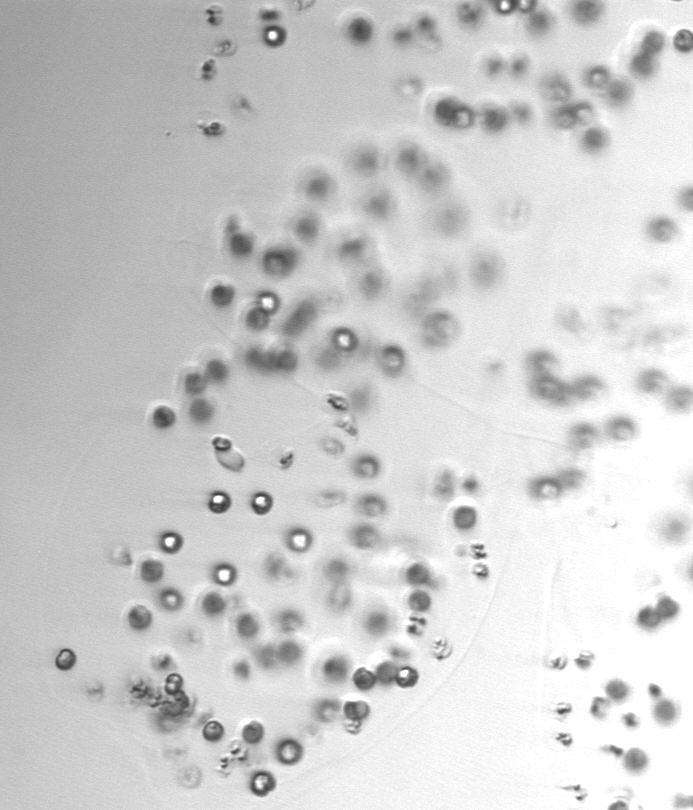
Label: Phaeocystis